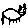
Label: cat